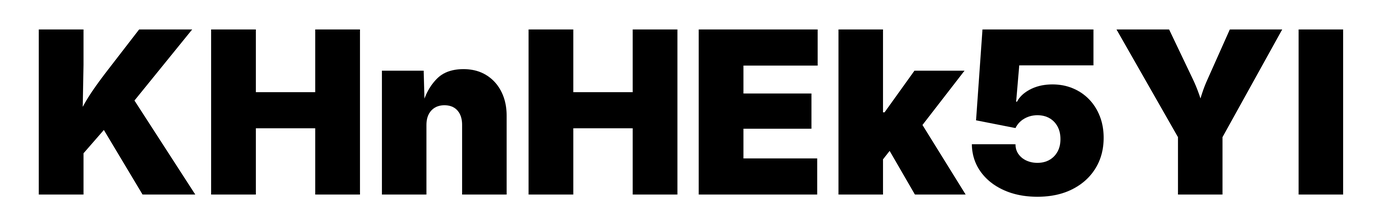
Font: Inter_Black